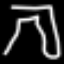
Label: pants